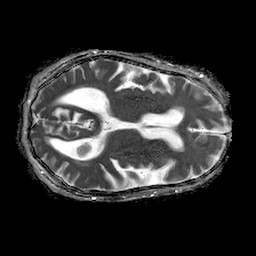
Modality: ADC
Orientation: axial
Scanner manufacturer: philips
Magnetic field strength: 1.5 T
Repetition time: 4.6 s
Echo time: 0.08528 s